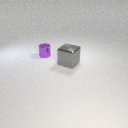
large gray metal cube to the right of small purple metal cylinder